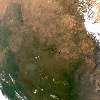
Label: land